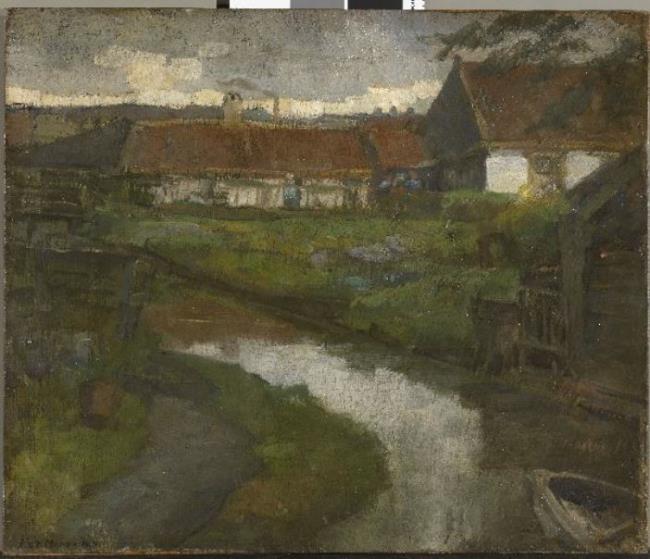
Title: Farmstead and irrigation ditch with prow of rowboat
Artist: Piet Mondriaan
Earliest date: 1898
Latest date: 1899
Genre: painting
Iconography: Pomander
Keywords: landscape (genre), farm, ditch, row boat, chimney